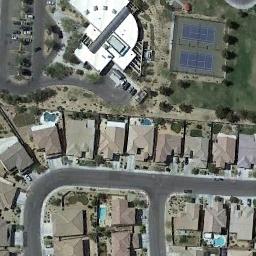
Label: tennis_court